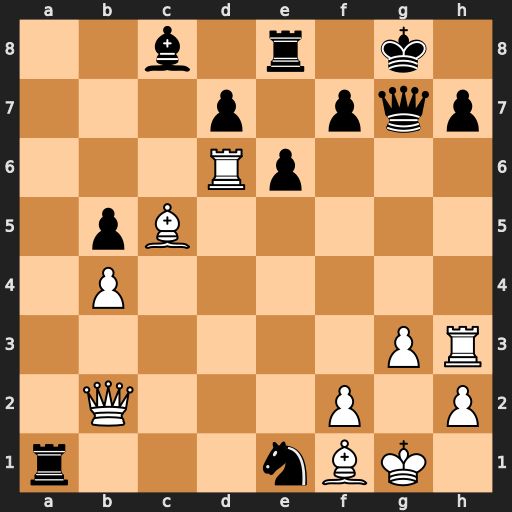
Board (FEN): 2b1r1k1/3p1pqp/3Rp3/1pB5/1P6/6PR/1Q3P1P/r3nBK1
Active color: w
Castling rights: -
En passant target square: -
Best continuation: Qxg7+ Kxg7 Bd4+